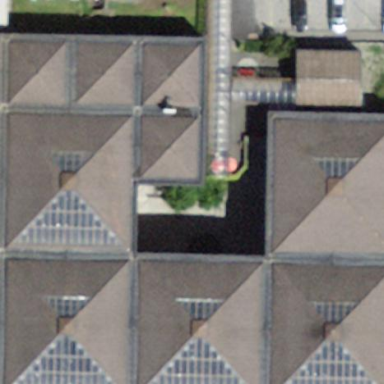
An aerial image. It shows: Hospital building.